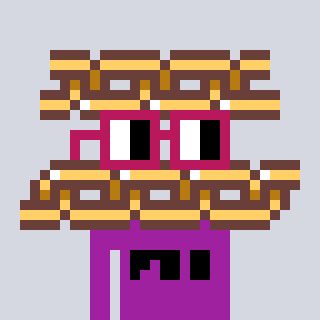
a pixel art character with square dark red glasses, a chain-shaped head and a magenta-colored body on a cool background